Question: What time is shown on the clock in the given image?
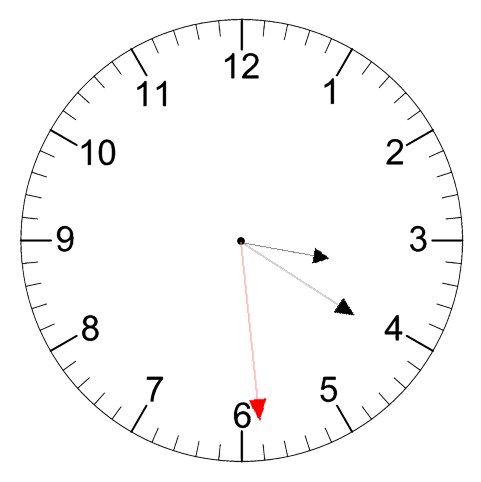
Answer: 03:20:29